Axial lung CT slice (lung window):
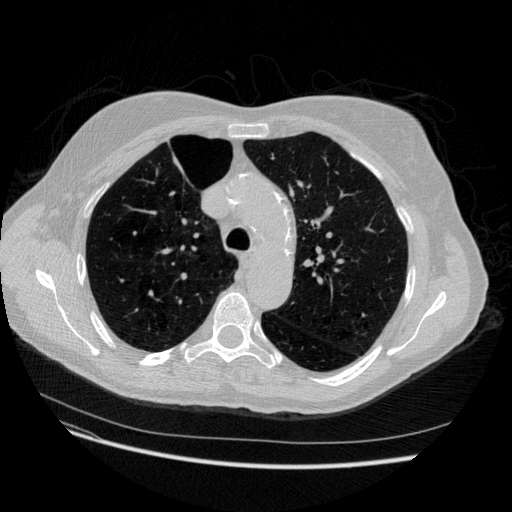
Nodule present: no